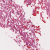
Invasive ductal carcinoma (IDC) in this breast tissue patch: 0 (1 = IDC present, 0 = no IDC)